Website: crate-barrel
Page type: billing-address
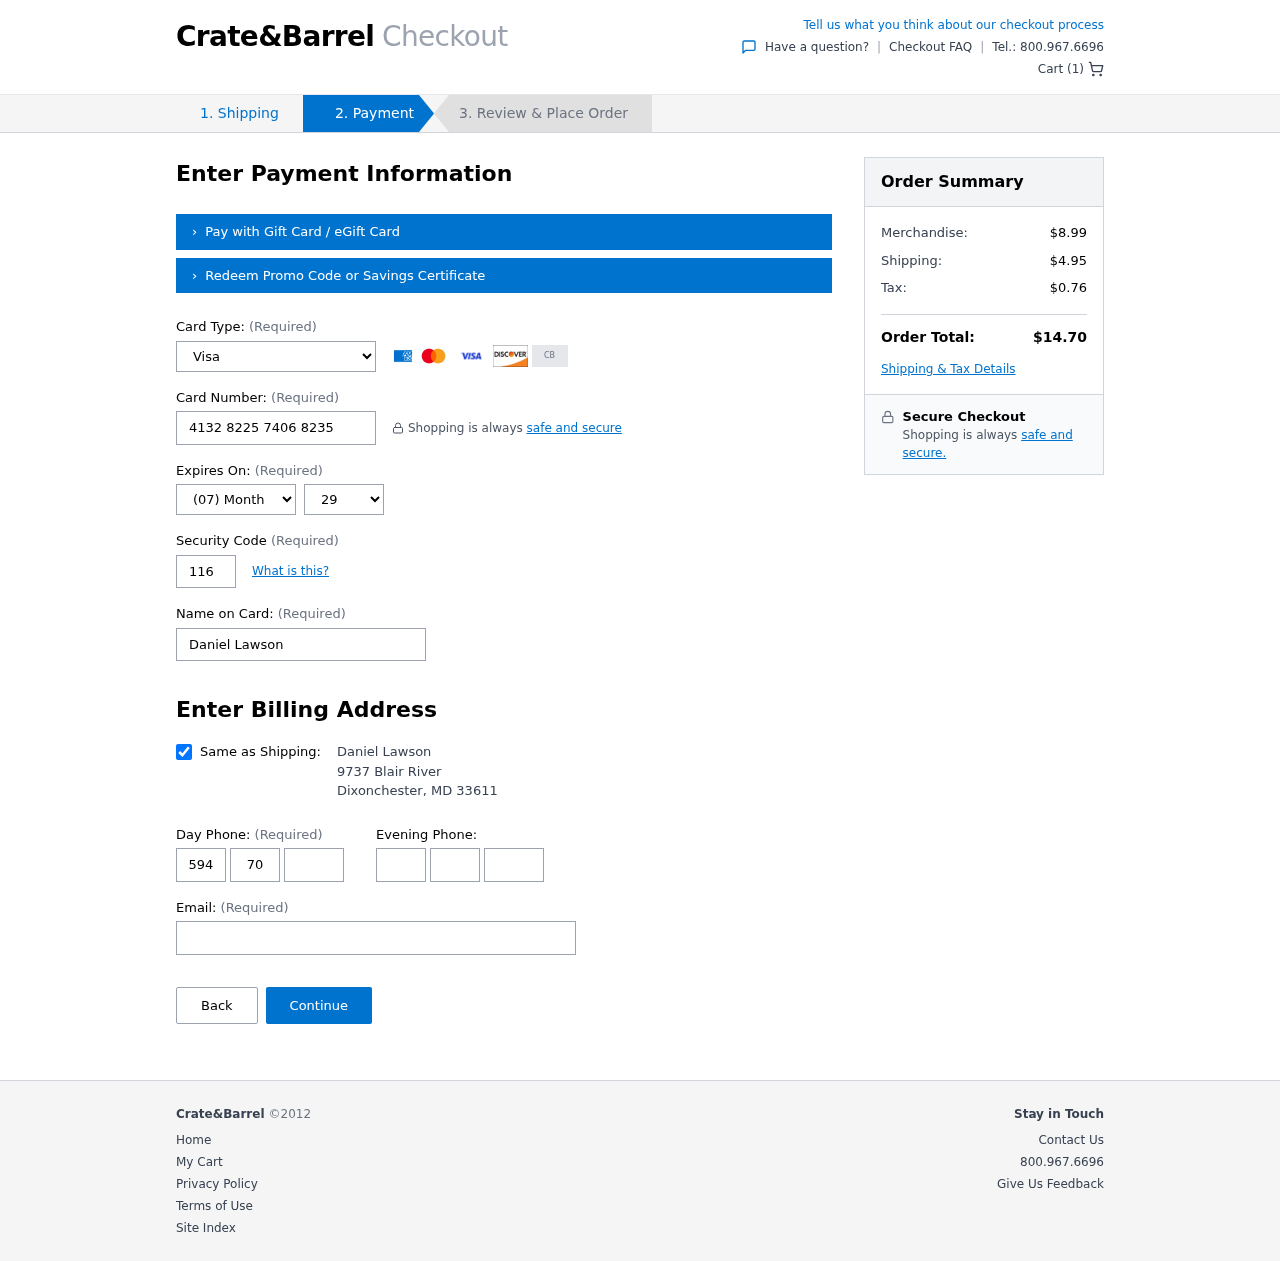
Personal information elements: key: PII_CARD_CVV
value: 116
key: PII_CARD_EXPIRY_MONTH
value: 07
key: PII_CARD_EXPIRY_YEAR
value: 29
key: PII_CARD_NUMBER
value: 4132 8225 7406 8235
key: PII_CARD_TYPE
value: Visa
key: PII_CITY
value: Dixonchester
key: PII_EMAIL
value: daniel_lawson@yahoo.com
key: PII_FULLNAME
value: Daniel Lawson
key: PII_PHONE_ALT_AREA
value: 640
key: PII_PHONE_ALT_PREFIX
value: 225
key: PII_PHONE_ALT_SUFFIX
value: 6960
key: PII_PHONE_AREA
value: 594
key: PII_PHONE_PREFIX
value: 700
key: PII_PHONE_SUFFIX
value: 8885
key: PII_POSTCODE
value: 33611
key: PII_STATE_ABBR
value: MD
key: PII_STREET
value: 9737 Blair River
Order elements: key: ORDER_NUM_ITEMS
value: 1
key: ORDER_SUBTOTAL
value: $8.99
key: ORDER_SHIPPING_COST
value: $4.95
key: ORDER_TAX
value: $0.76
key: ORDER_TOTAL
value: $14.70